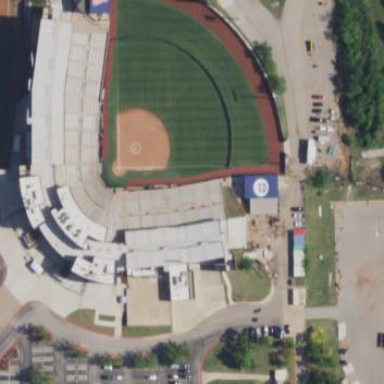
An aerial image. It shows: Stadium building for baseball.